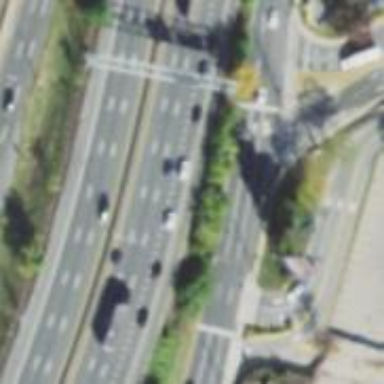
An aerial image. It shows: Motorway junction.